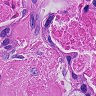
Metastatic tissue present: yes